Question: I would like a code in to read a text file, select a value in first column then prints its corresponding value in the second column as shown in the image below.
I managed to read the file using the code shown here but I'm unable to continue.
'''
public class readfile {
private Scanner s;
public static void main(String[] args) {
readfile r = new readfile();
r.openFile();
r.readFile();
r.closeFile();
}
public void openFile() {
try {
s = new Scanner (new File("filename.txt"));
} catch(Exception e) {
System.out.println("file not found ");
}
}
public void readFile() {
while(s.hasNext()) {
String a = s.next();
String b = s.next();
System.out.printf("%s %s
",a, b);
}
}
public void closeFile() {
s.close();
}
}
'''

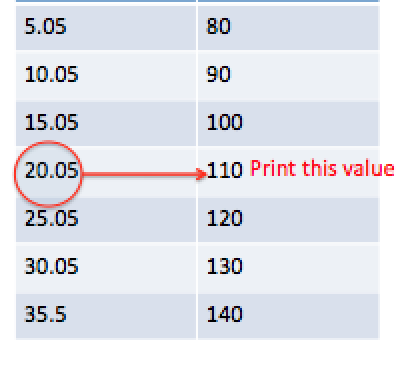
Answer: Taking your code as the basis for this (I tried to make the most minimal changes) I suggest you store the read values in a Map - this will allow you to get the corresponding value quickly.
'''
public class readfile {
private Scanner s;
public static void main(String[] args) {
readfile r = new readfile();
r.openFile();
//tokens in a map that holds the values from the file
Map<String,String> tokens = r.readFile();
r.closeFile();
//this section just demonstrates how you might use the map
Scanner scanner = new Scanner(System.in);
String token = scanner.next();
//This is a simple user input loop. Enter values of the first
//column to get the second column - until you enter 'exit'.
while (!token.equals("exit")) {
//If the value from the first column exists in the map
if (tokens.containsKey(token)) {
//then print the corresponding value from the second column
System.out.println(tokens.get(token));
}
token = scanner.next();
}
scanner.close();
}
public void openFile() {
try {
s = new Scanner (new File("filename.txt"));
} catch(Exception e) {
System.out.println("file not found ");
}
}
//Note this change - the method now returns a map
public Map<String,String> readFile() {
Map<String, String> tokens = new HashMap<String,String>();
while(s.hasNext()) {
String a = s.next();
String b = s.next();
tokens.put(a,b); //we store the two values in a map to use later
}
return tokens; //return the map, to be used.
}
public void closeFile() {
s.close();
}
}
'''
I hope this illustrates how you can read any key-value pair from a file and store it for use at a later phase.